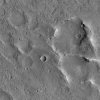
Atmospheric dust classification: not_dusty